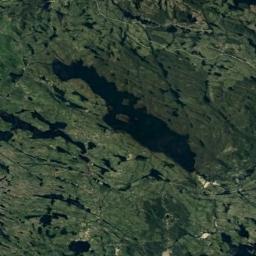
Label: wetland